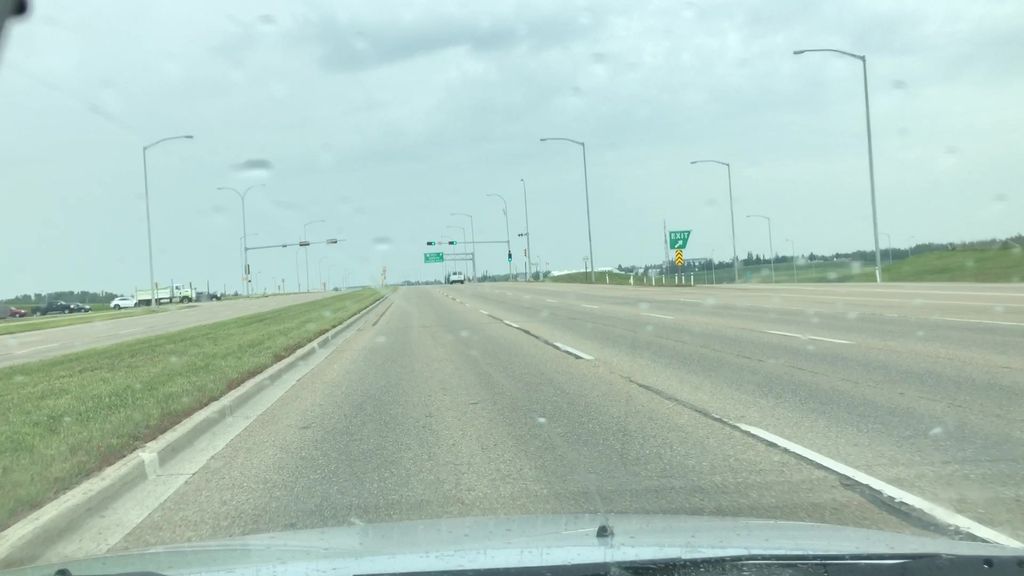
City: edmonton